Question: I just trying to know is this possible the function of MYSQL 'GROUP_CONCAT' to return this type of data. Here is a scenario
'''
SELECT GROUP_CONCAT(marks) AS 'i need only 40 int in this column' FROM marks
'''
when i execute this Query the result will be show like this

Result required '40'
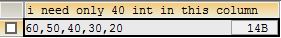
Answer: Try this:
'''
select group_concat(m.marks) from
( select distinct marks from marks limit 40 ) m
'''